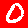
Digit: 0